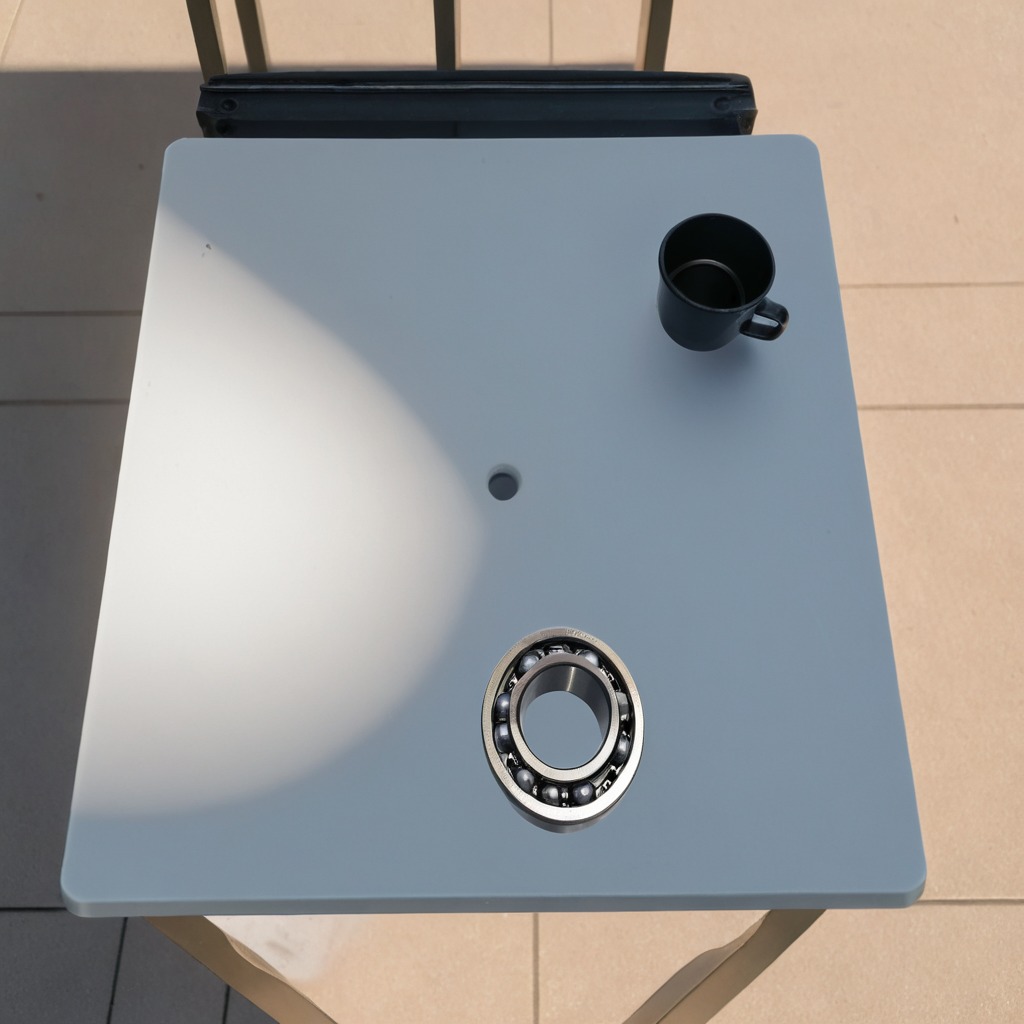
A metal ball bearing is lying on the table.